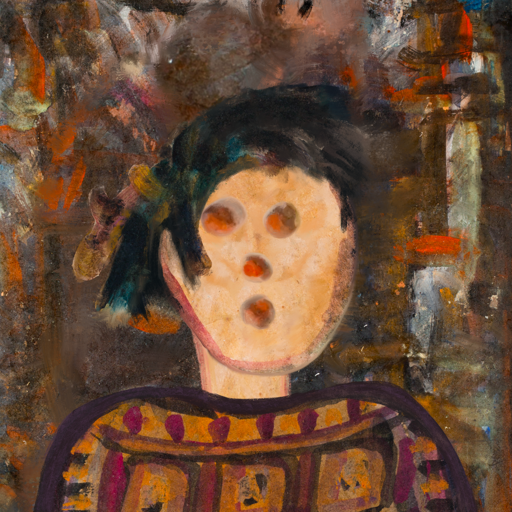
Background: GypsyQueen, Head And Neck Front: Childish, Face Front: Rupkatha, Bust: Doll, Hair Front: Pipe, Head Accessory: Blank, Second Necklace: Blank, Necklace: Blank, Baby: Blank